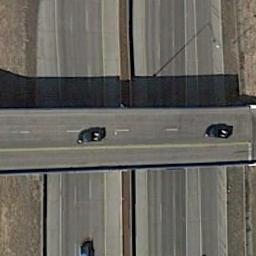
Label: overpass